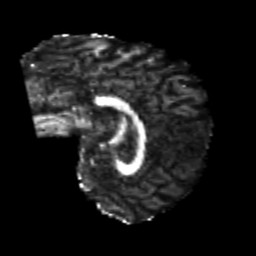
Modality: FA
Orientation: sagittal
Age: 25
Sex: male
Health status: healthy
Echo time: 0.074 s